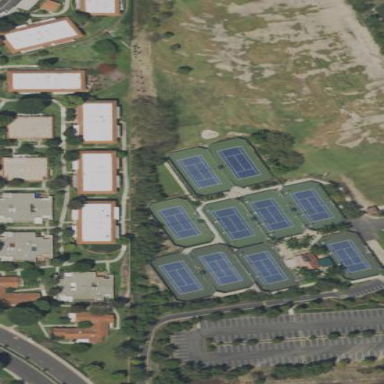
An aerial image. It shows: Tennis court on the leisure land pitch.